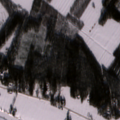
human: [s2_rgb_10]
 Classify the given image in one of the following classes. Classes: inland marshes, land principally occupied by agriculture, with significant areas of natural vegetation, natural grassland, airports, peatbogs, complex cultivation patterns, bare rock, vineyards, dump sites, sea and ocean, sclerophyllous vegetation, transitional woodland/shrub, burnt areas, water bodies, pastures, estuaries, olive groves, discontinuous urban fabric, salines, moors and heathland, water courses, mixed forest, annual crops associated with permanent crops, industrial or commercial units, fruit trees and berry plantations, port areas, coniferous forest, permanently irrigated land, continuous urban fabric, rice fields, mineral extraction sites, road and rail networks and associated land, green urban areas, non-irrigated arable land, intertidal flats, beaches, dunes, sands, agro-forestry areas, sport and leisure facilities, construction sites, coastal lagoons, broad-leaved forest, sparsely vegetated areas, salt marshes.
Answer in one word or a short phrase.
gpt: discontinuous urban fabric, non-irrigated arable land, land principally occupied by agriculture, with significant areas of natural vegetation, coniferous forest, mixed forest